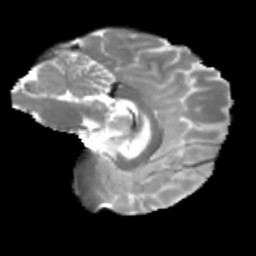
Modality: T2w
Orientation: sagittal
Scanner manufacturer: siemens
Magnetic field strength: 3 T
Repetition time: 4 s
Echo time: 0.0594 s